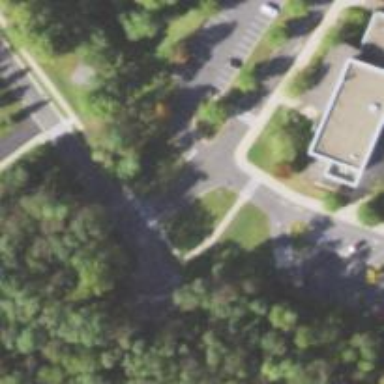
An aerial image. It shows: Entrance to school.